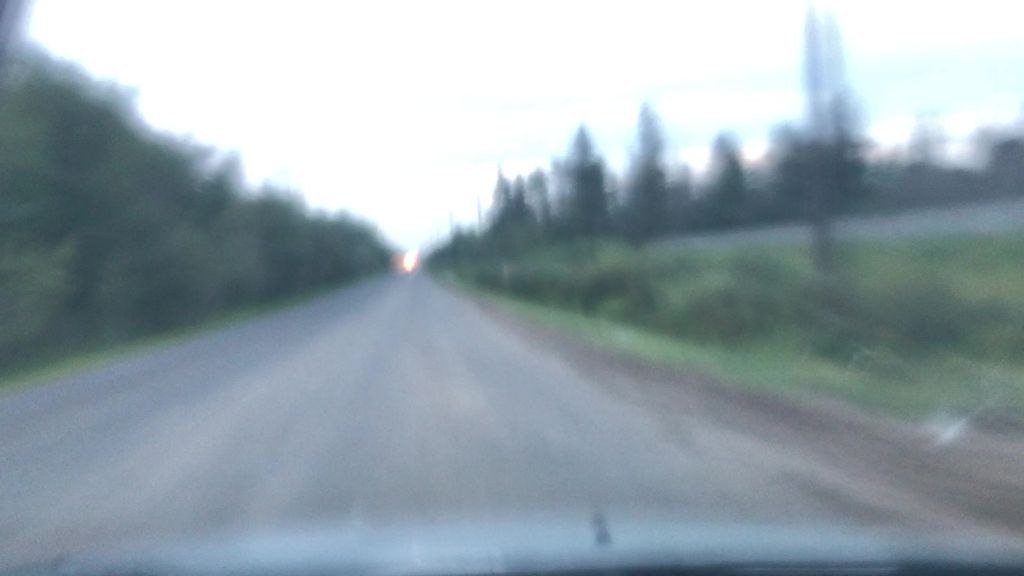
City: edmonton